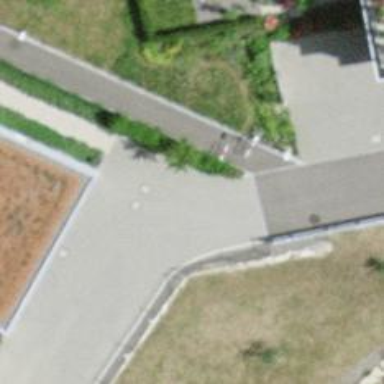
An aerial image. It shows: Asphalt footway that serves as alley.